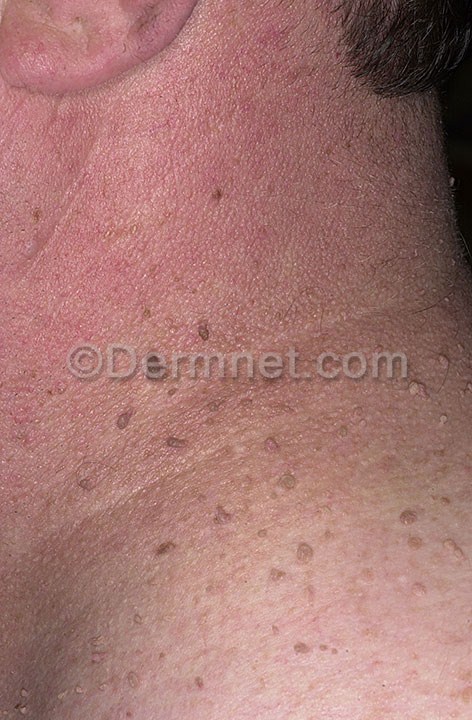
Disease: Seborrheic Keratoses and other Benign Tumors